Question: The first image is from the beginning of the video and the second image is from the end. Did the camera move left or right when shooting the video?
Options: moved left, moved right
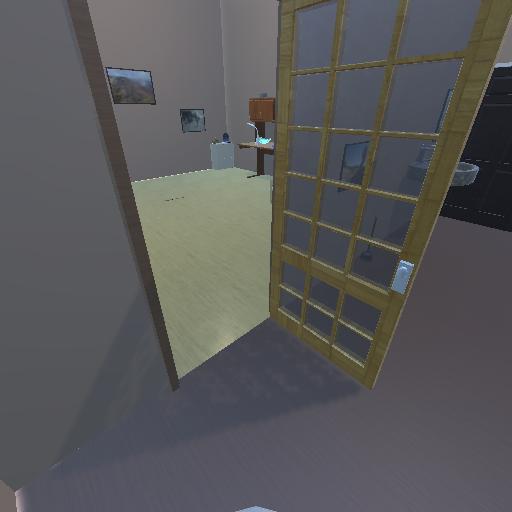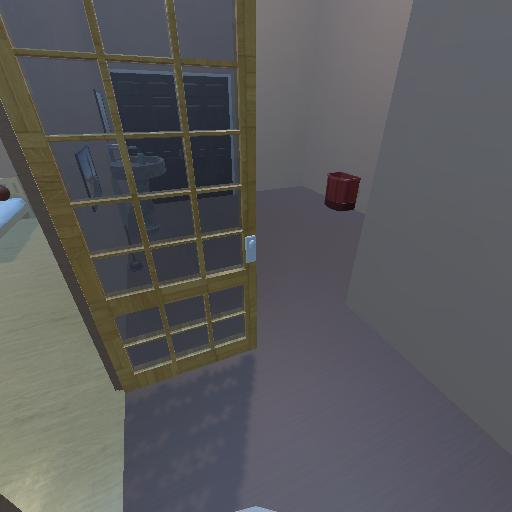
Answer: moved left